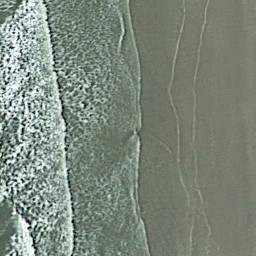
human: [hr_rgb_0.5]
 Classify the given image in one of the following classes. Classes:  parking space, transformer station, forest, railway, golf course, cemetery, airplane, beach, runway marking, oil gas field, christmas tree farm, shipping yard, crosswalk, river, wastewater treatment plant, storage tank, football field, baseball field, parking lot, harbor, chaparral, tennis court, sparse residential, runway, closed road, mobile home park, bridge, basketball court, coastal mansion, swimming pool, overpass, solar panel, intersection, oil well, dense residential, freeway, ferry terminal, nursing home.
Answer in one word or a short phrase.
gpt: beach